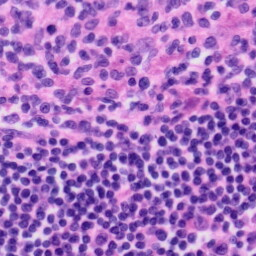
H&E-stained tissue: Tonsil